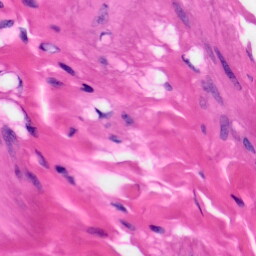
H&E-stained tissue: Skin